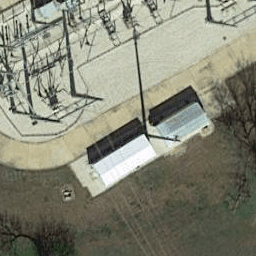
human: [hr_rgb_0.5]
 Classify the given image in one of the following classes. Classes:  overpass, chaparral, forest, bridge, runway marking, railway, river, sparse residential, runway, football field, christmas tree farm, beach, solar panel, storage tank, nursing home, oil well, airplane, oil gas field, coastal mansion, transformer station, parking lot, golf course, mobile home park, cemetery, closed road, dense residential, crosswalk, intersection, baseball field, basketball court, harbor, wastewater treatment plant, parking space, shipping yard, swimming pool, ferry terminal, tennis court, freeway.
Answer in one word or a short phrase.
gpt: transformer station